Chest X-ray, PA view. Patient: 42 years old, sex M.
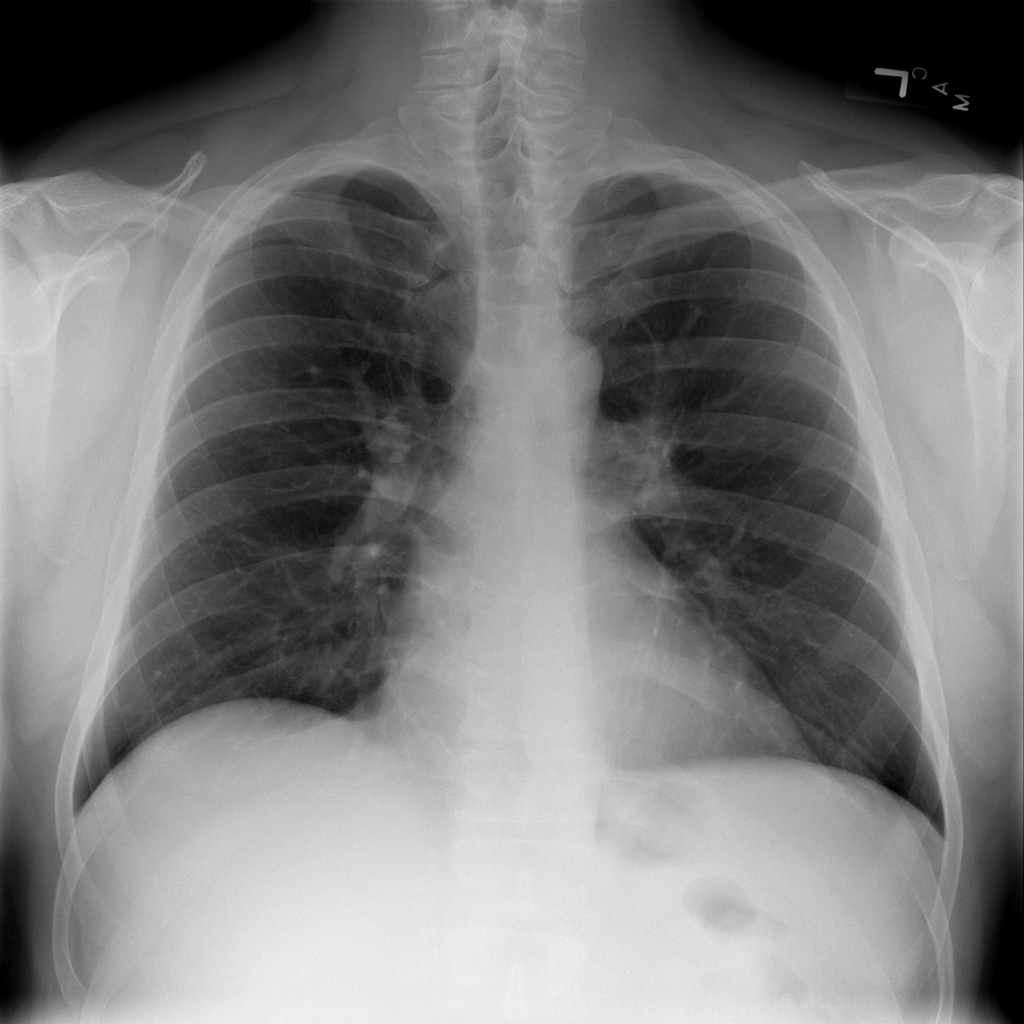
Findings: No Finding